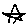
Label: star